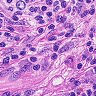
Metastatic tissue present: yes